Question: I seem to have a problem about a simple time tracker. The way its set up is that a user can track hit time related to a project or type in something freely. This means that a timetrack object always has a user but does not always have a project. The inconsistency can occure when I create a Timetrack object in the database connected to a user, but then connect a project that does not have a association with the user to the same time track object.
Whats the best way to fix this. I've heard about directional association but I can't figure out how that solves the problem
class diagram:

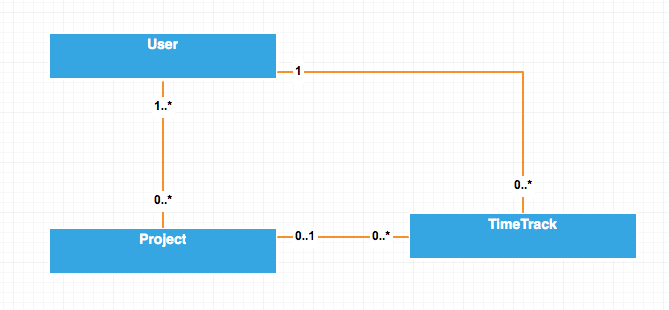
Answer: I don't understand your explanation of 'TimeTrack', but I think that your modeling problem can only be solved by adding an integrity constraint (called "invariant" in the UML) requiring that the time track user is a member of the set of the time track project's users.
This can be formally expressed as an OCL invariant in a constraint box attached to your 'TimeTrack' class with the following expression:
'''
self.project.users->includes( self.user)
'''